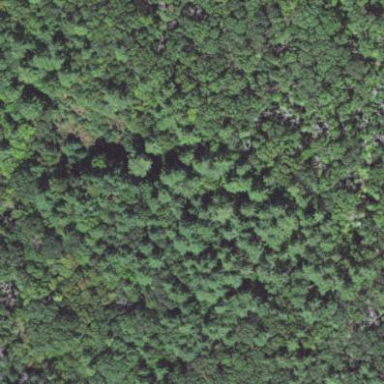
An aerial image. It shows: Needle-leaved woodland.